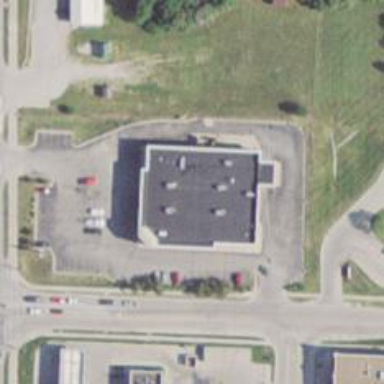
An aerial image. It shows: Pharmacy providing healthcare services.